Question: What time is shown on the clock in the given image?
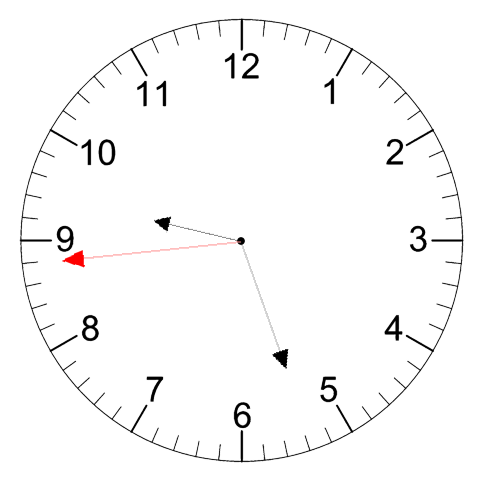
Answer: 09:26:44